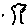
Label: tree